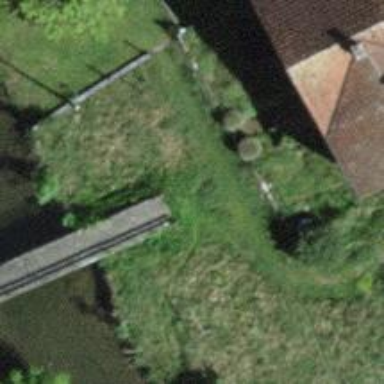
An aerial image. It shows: Path on bridge.